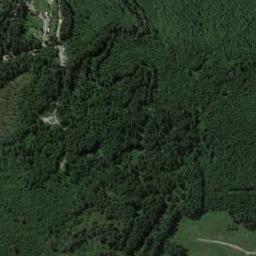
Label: forest